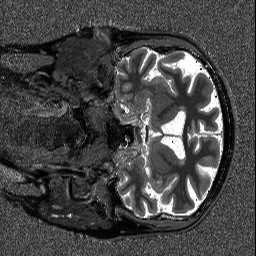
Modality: T1map
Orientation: coronal
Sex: male